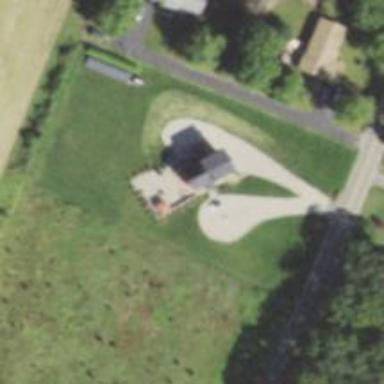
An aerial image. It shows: Driveway leading to service road.